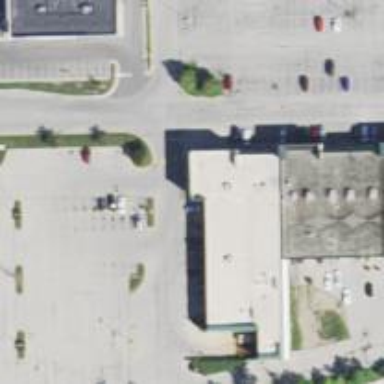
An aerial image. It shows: Supermarket.